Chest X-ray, AP view. Patient: 11 years old, sex M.
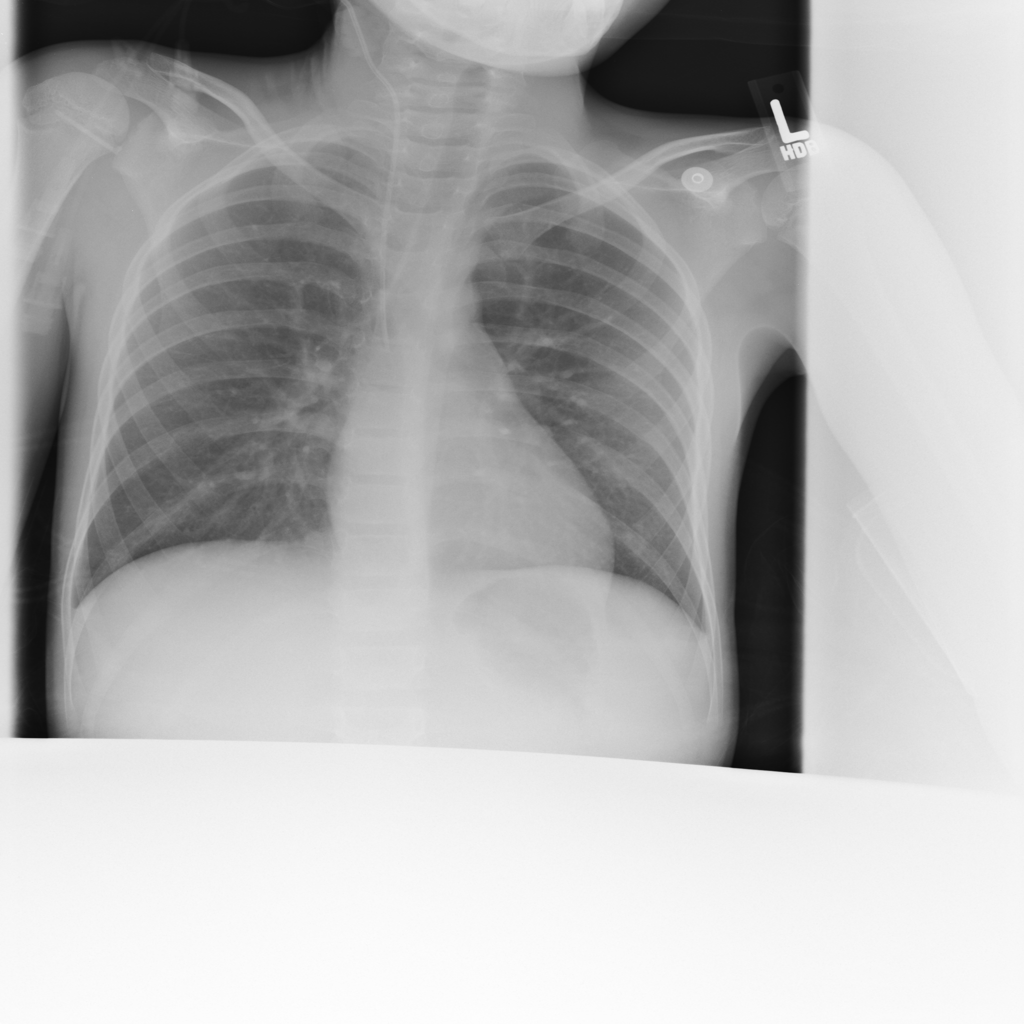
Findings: No Finding